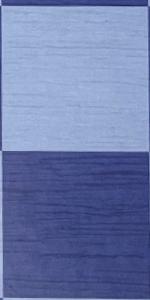
Label: Empty